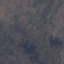
Land use / land cover class: HerbaceousVegetation